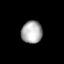
Tissue: lung
Cell type: Endothelial cells
Senescence score: 0.5772
Nuclear area (px): 461
Mean DAPI intensity: 171.811